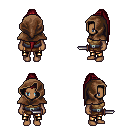
a pixel art fantasy rpg character, female body template, human, dark skin, leather chest armor, gold greaves, brunette extra-long topknot hairstyle, cloth hood, dagger, four views (front, back, left, right), 2x2 character sprite sheet, small pixel art, hard edges, no anti-aliasing